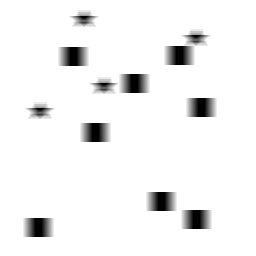
Squares: 8
Triangles: 0
Stars: 4
Total shapes: 12